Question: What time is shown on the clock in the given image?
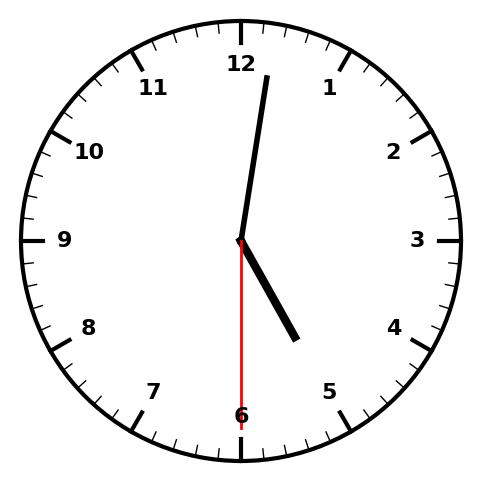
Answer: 05:01:30